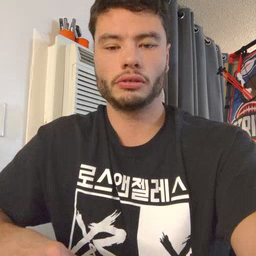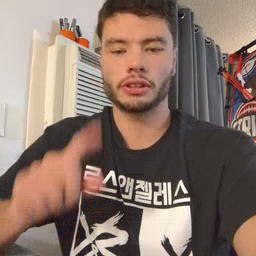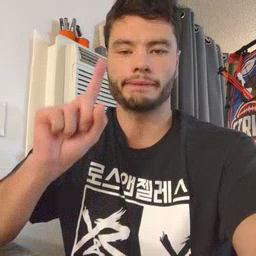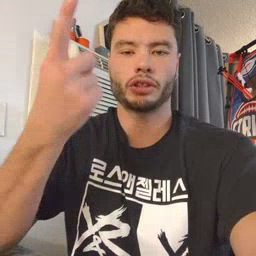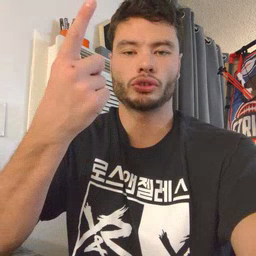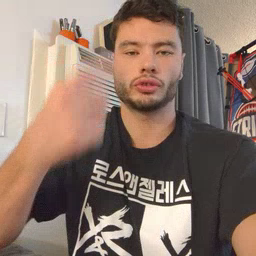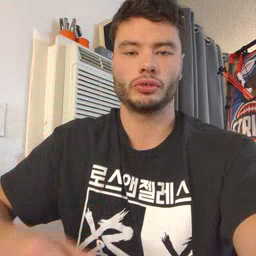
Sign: first